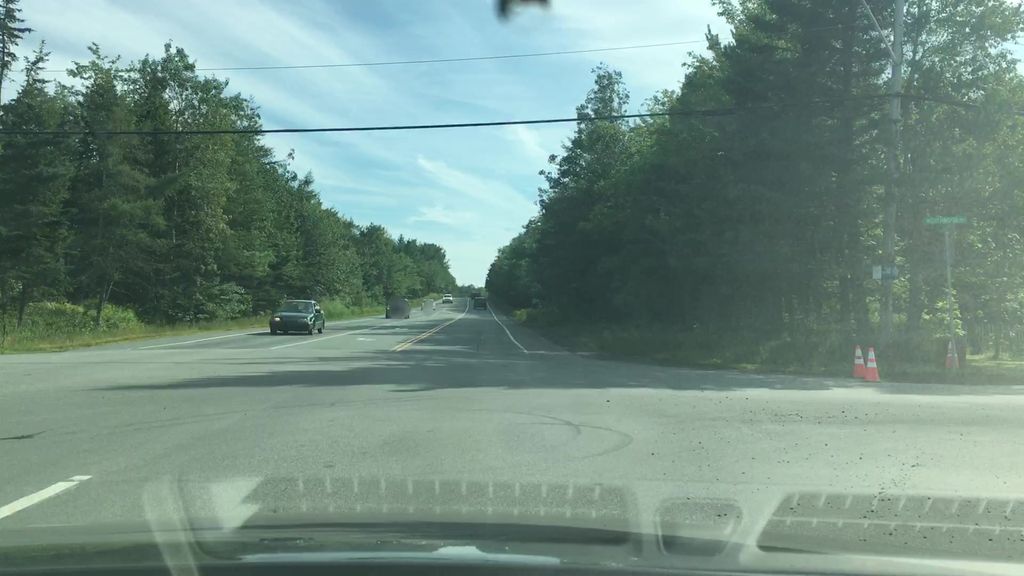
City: halifax